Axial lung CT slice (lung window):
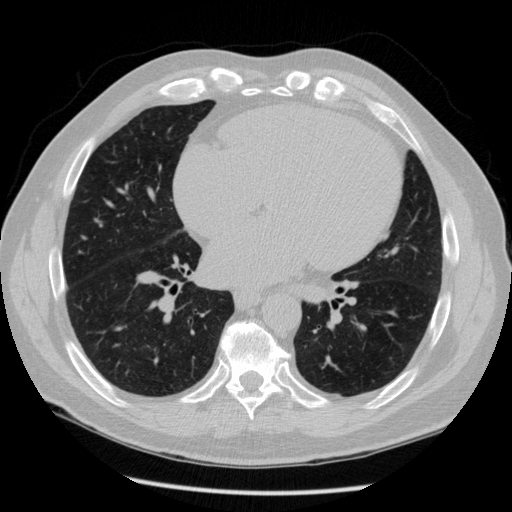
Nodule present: no